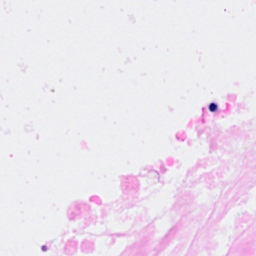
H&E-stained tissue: Breast